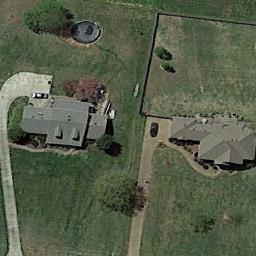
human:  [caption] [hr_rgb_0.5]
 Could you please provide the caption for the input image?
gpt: In sparse residential areas there are several houses of different sizes and several green trees surrounded by farmland .

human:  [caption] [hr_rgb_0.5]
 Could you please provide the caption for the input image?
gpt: There is a house with a black roof on the lawn .

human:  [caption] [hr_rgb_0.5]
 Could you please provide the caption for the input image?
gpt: There is a car next to the sparse residential .

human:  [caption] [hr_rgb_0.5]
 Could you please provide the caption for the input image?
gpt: The sparse residential is on the grass next to a road .

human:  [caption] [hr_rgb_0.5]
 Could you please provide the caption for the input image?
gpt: A sparse residential area with two buildings on the green meadow .